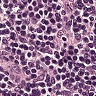
Metastatic tissue present: no